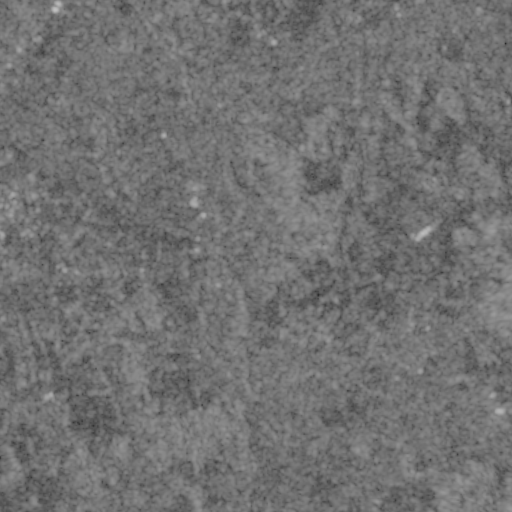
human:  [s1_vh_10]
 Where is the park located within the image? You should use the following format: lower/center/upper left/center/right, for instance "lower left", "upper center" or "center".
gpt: The park is located in the upper right of the image.
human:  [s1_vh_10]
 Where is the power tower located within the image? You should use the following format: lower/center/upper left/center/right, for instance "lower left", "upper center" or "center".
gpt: The power tower is located in the left of the image.
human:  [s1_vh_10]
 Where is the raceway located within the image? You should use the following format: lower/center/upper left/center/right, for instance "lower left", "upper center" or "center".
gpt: The raceway is located in the center left of the image.
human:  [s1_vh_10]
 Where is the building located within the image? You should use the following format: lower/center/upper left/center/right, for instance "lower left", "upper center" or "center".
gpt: There is no building in the image.

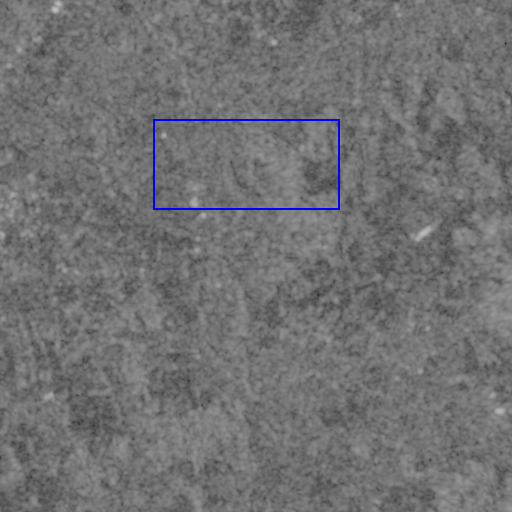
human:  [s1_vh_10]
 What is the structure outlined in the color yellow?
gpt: There is no yellow outline.
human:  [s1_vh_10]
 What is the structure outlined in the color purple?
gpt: There is no structure outlined in purple.